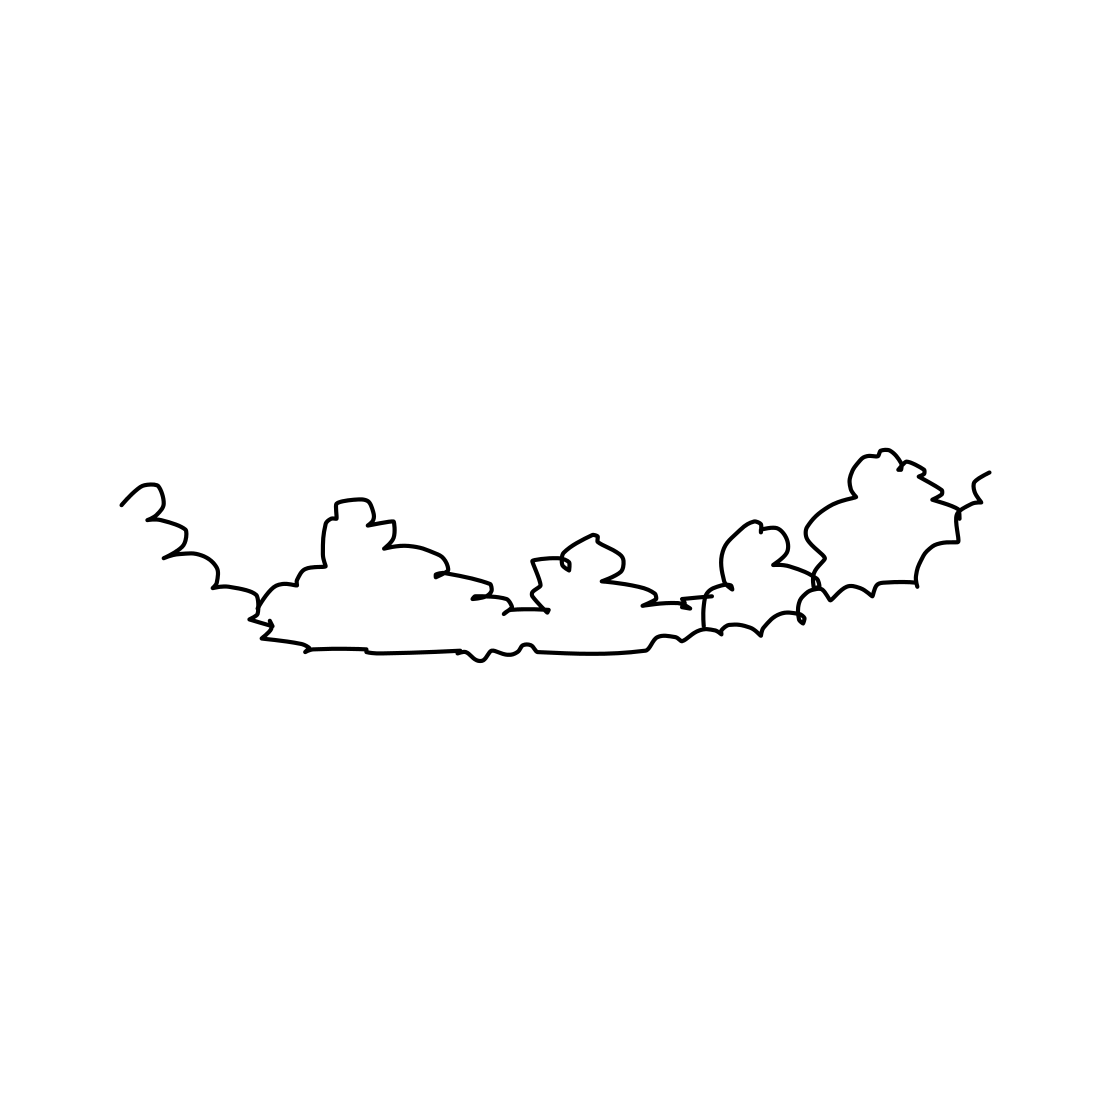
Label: bush